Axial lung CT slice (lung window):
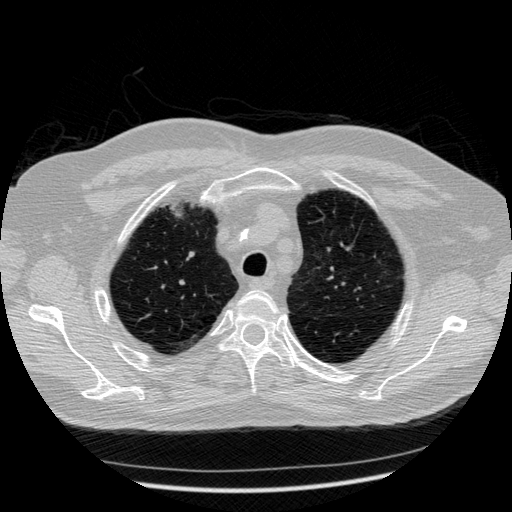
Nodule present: no